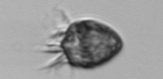
Label: Ciliophora